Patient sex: F
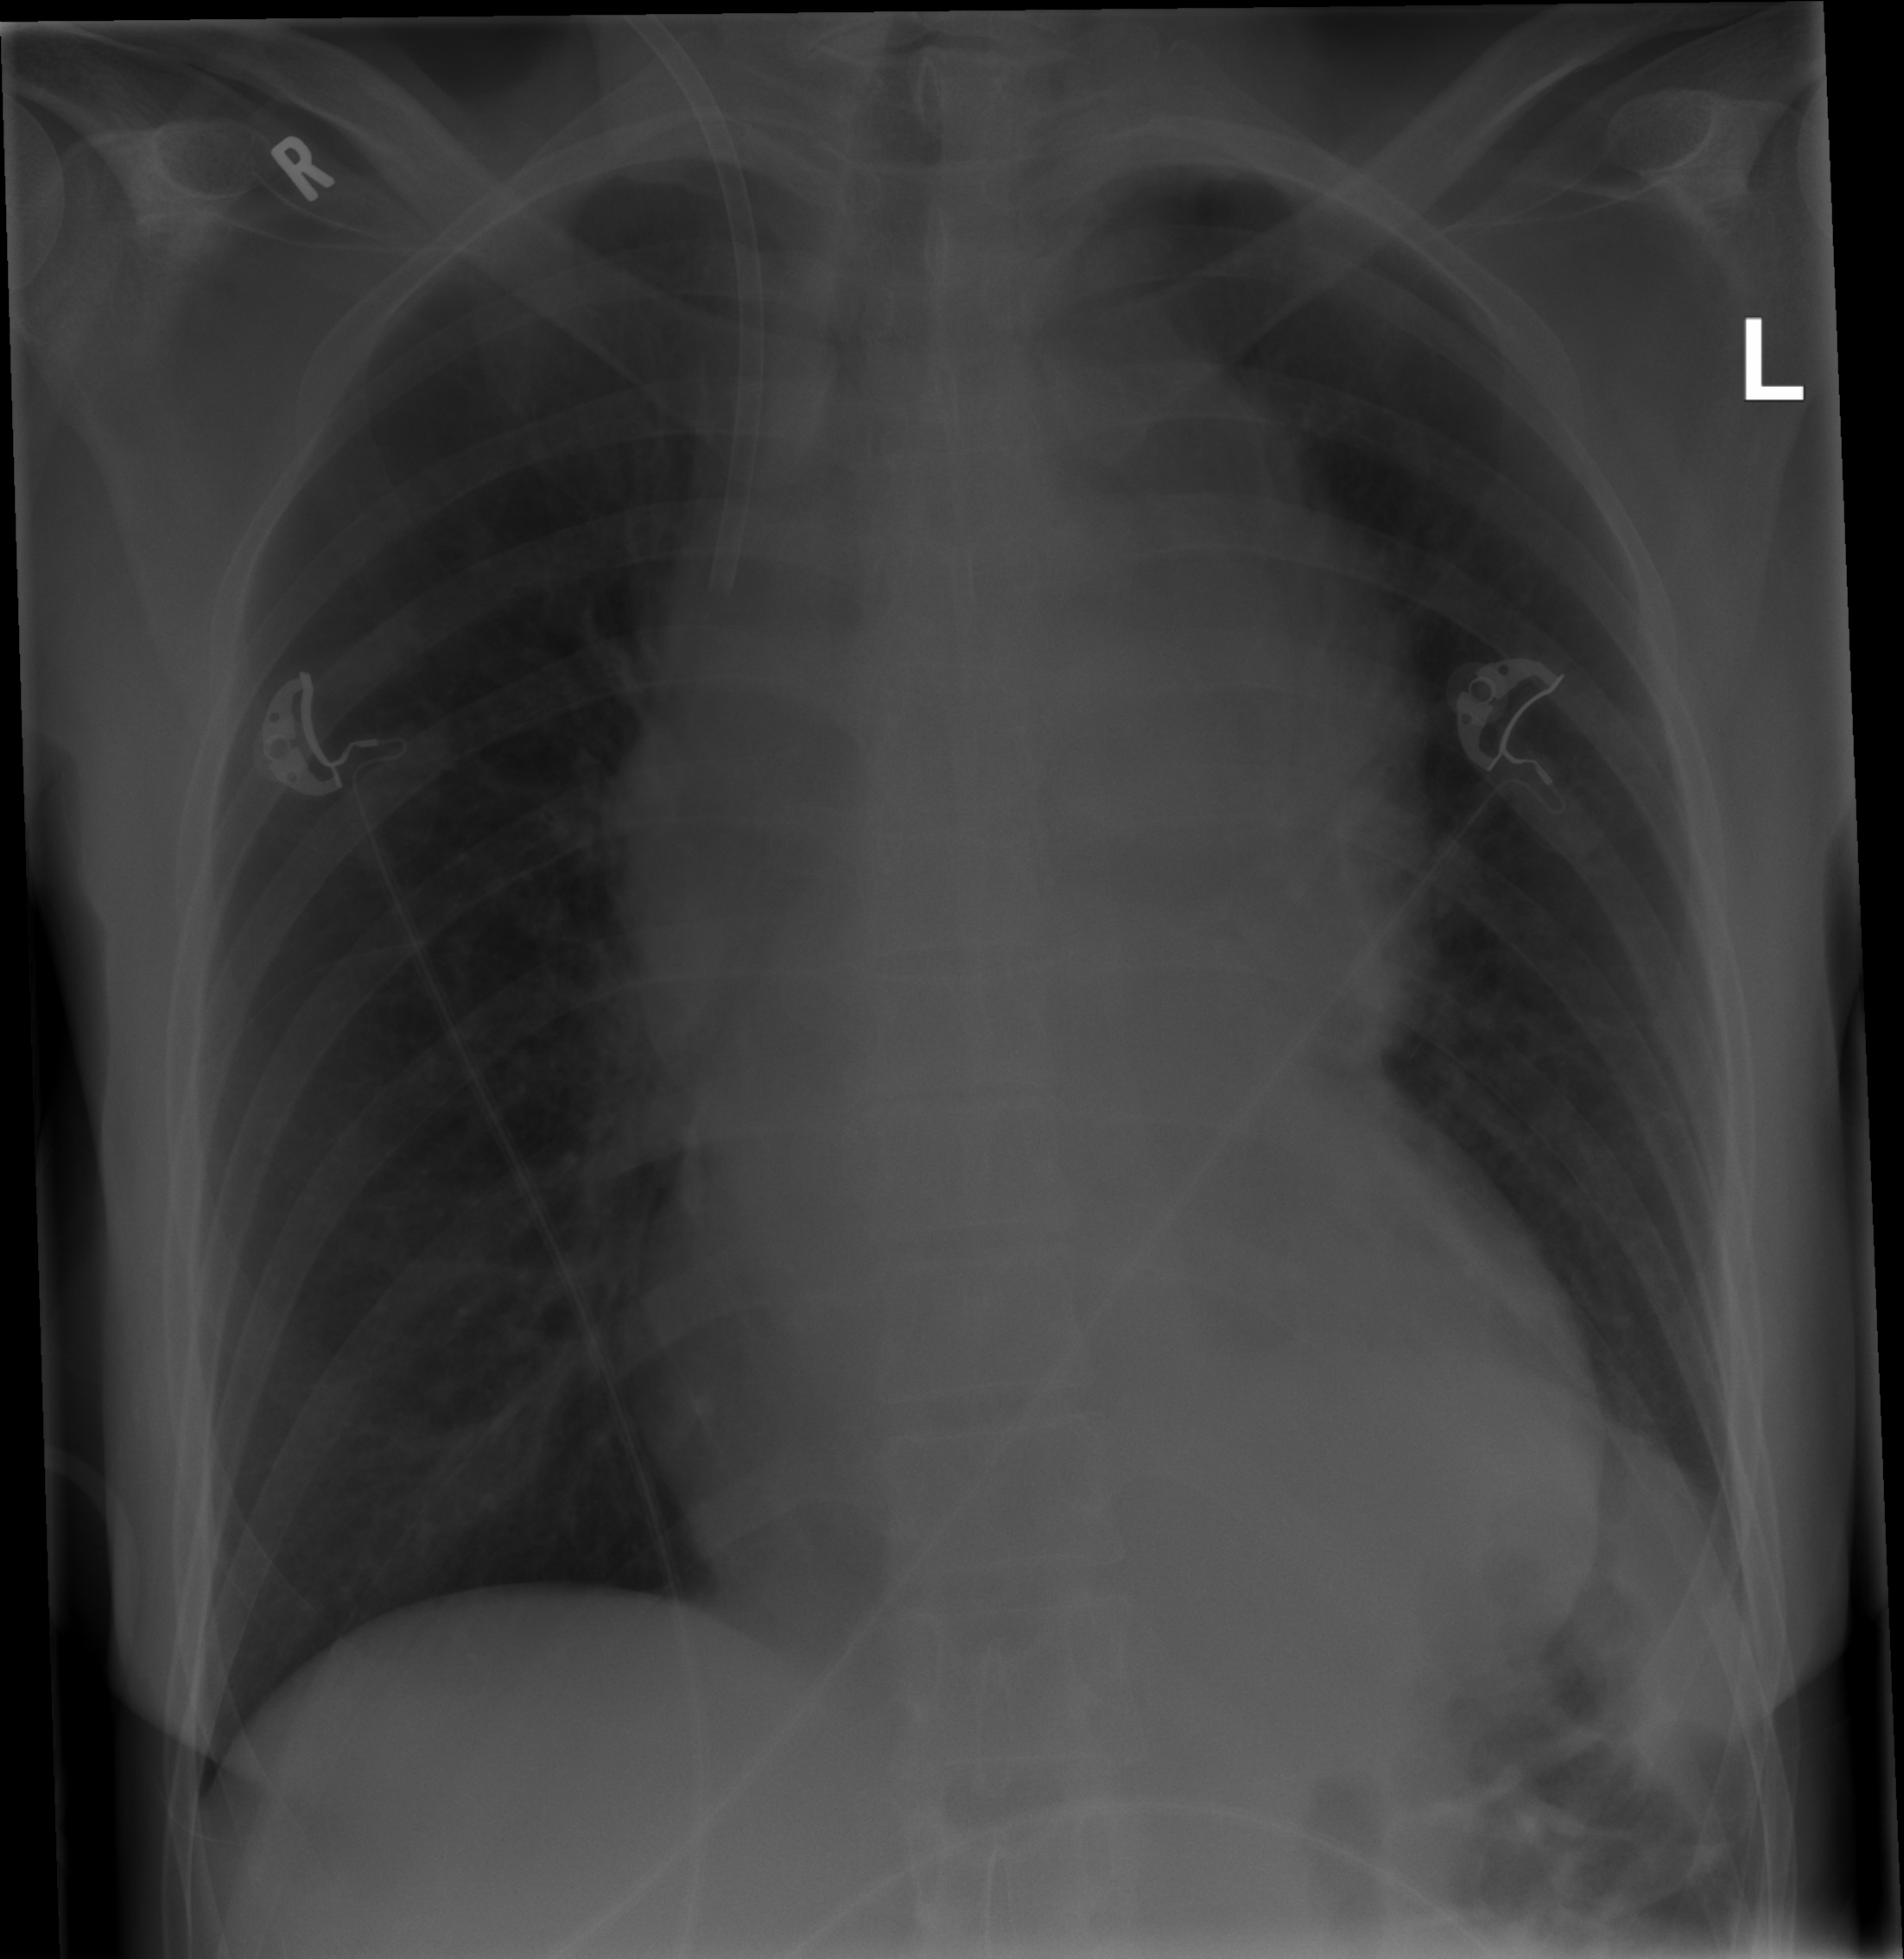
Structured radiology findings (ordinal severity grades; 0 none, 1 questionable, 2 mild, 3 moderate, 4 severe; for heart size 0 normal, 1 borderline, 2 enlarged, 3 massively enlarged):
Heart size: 2
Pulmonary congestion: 0
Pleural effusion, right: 0
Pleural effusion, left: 0
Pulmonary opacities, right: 0
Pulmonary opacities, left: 0
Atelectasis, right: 0
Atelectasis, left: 2